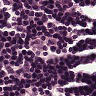
Metastatic tissue present: no